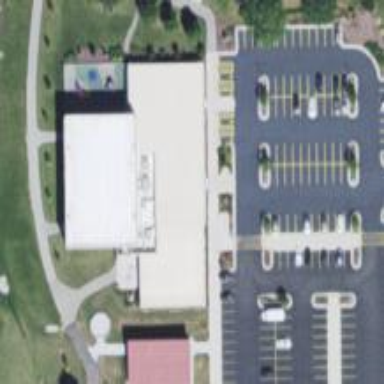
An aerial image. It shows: Public building used as community center.